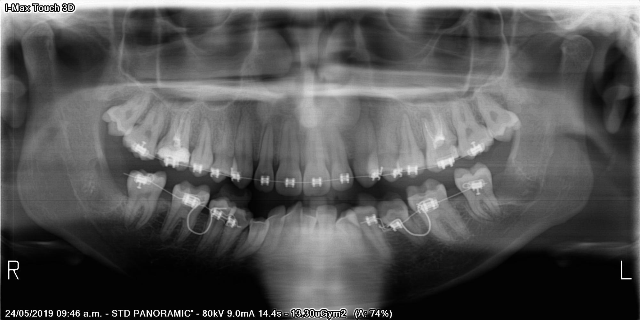
adult